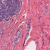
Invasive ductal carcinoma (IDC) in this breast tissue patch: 1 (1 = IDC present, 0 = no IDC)